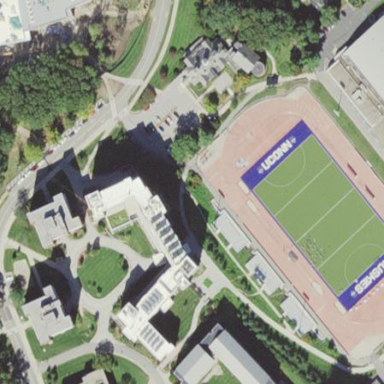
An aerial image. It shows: Pitch with artificial turf used for lacrosse and field hockey.